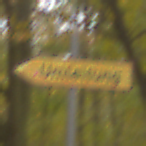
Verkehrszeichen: UmleitungswegweiserLinksweisend
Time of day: Midday
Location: Outdoor (Nature)
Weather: Overcast
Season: NotSpecified
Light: Natural